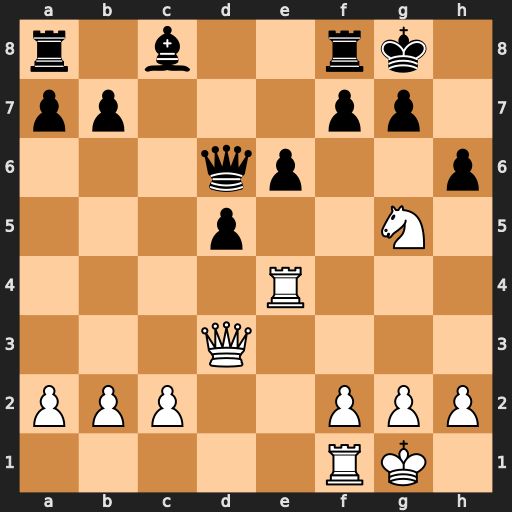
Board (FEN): r1b2rk1/pp3pp1/3qp2p/3p2N1/4R3/3Q4/PPP2PPP/5RK1
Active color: w
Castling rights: -
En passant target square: -
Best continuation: Rxe6 hxg5 Rxd6